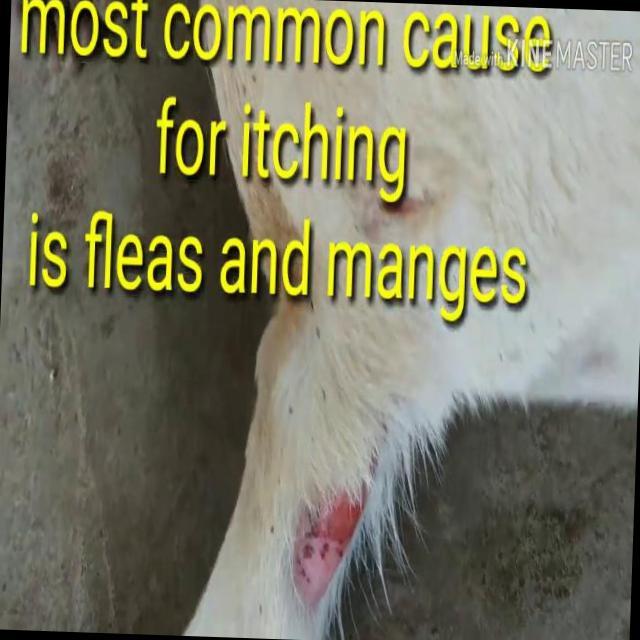
Canine dermatitis — inflammation of the skin presenting with erythema, pruritus, papules, and excoriation. May be allergic, contact, or atopic in origin.